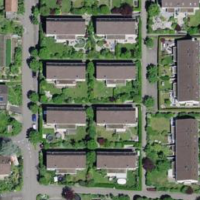
EUNIS habitat code: 54
Species observed at this site:
Corvus corone
Alcedo atthis
Emberiza cirlus
Aegithalos caudatus
Sylvia atricapilla
Spinus spinus
Poecile palustris
Erithacus rubecula
Dryocopus martius
Phoenicurus ochruros
Phoenicurus phoenicurus
Periparus ater
Cyanistes caeruleus
Lophophanes cristatus
Sturnus vulgaris
Chloris chloris
Troglodytes troglodytes
Corvus frugilegus
Passer domesticus
Passer montanus
Turdus merula
Hirundo rustica
Mergus merganser
Milvus milvus
Milvus migrans
Turdus pilaris
Regulus regulus
Coccothraustes coccothraustes
Phylloscopus trochilus
Motacilla alba
Delichon urbicum
Certhia brachydactyla
Turdus philomelos
Fulica atra
Oenanthe oenanthe
Falco subbuteo
Emberiza citrinella
Dendrocopos major
Prunella modularis
Turdus viscivorus
Falco peregrinus
Buteo buteo
Muscicapa striata
Chroicocephalus ridibundus
Phylloscopus collybita
Dendrocoptes medius
Pica pica
Sitta europaea
Garrulus glandarius
Columba livia
Falco tinnunculus
Picus viridis
Ficedula hypoleuca
Motacilla cinerea
Anas platyrhynchos
Streptopelia decaocto
Picus canus
Aythya fuligula
Fringilla coelebs
Regulus ignicapilla
Lanius collurio
Carduelis carduelis
Columba palumbus
Phalacrocorax carbo
Dryobates minor
Fringilla montifringilla
Parus major
Anser anser
Ciconia nigra
Ciconia ciconia
Accipiter nisus